Field crop: tomato
Growth stage: 1
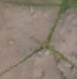
Species: cyperus